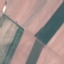
Label: AnnualCrop